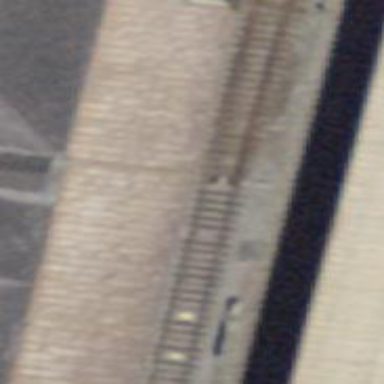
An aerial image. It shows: Railway switch.